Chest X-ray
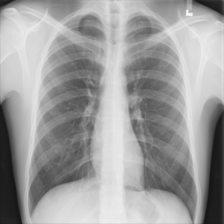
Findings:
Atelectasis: negative
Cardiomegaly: negative
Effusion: negative
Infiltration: negative
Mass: negative
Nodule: negative
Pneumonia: negative
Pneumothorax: negative
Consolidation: negative
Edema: negative
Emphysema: negative
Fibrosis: negative
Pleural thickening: negative
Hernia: negative